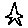
Label: star